Interaction volume radius: 5 \u00c5
Interaction volume height: 25 \u00c5
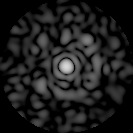
Disorder parameter: 0.7821